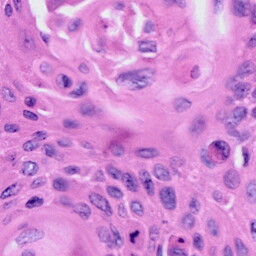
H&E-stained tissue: Cervix